Question: I want to create something like this:

Main panel has its margins (x), and TextArea in the center of that panel which almost fills up the panel.
At the bottom is another panel with custom size (height y), which can be toggled visible and unvisible with some shortcut. Bottom Panel has FlowLayout and few elements.
The problem is I have no idea how to do this.
BoxLayout has no margins.
I tried with GridBagLayout but I doesn't work or I can't understand it enough :(
I tried also with setting JTextArea margins
'''
textMain.setMargin(new Insets(insetTop, insetLeft, insetBottom, insetRight));
'''
but when there is a lot of text, top and bottom margin disappear. So now I'm trying with Panels.
Can someone help me with this please?
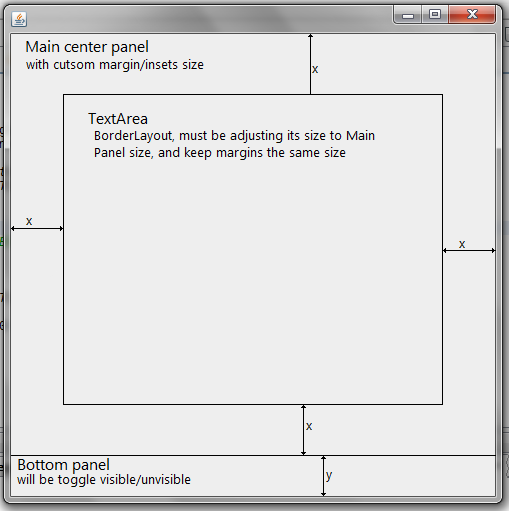
Answer: there are two ways
- use propers <URL>,
easiest way would be use 'EmptyBorders'